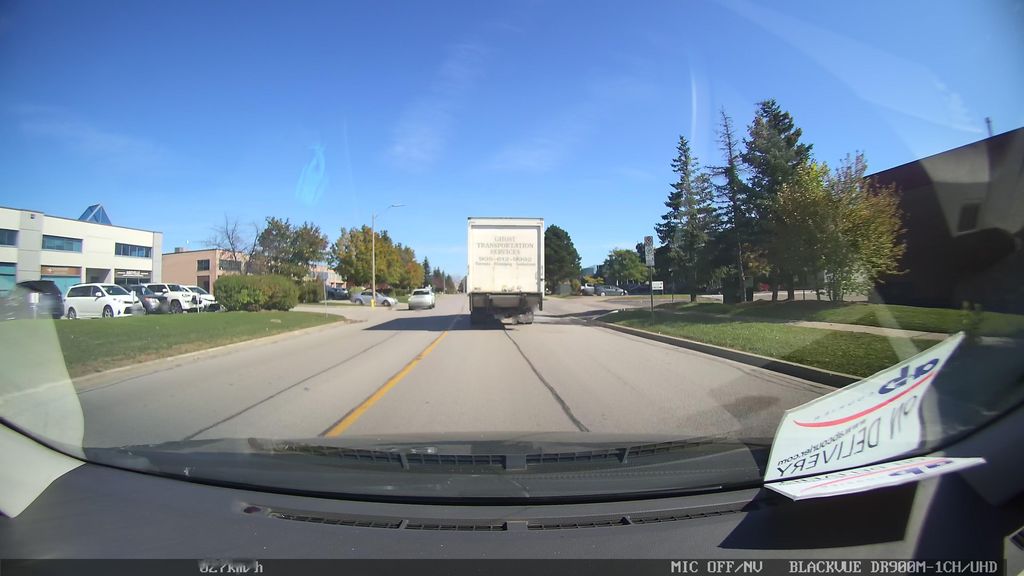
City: toronto